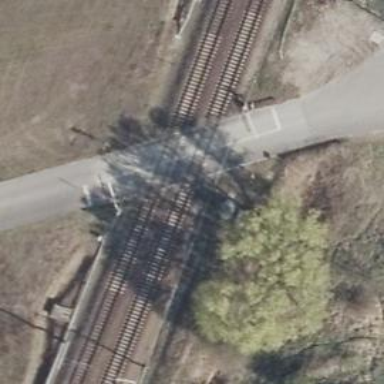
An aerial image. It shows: Level crossing along the railway.